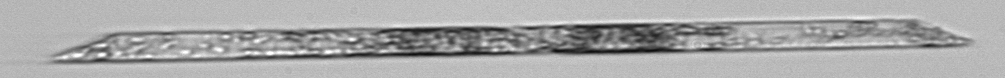
Label: Rhizosolenia